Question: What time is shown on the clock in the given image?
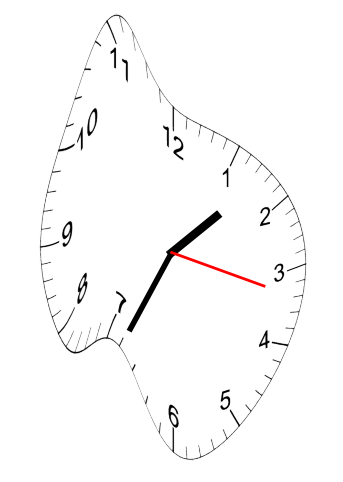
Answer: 01:34:17